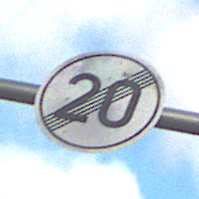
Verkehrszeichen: EndeGeschwindigkeit20
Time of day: SunriseSunset
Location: Outdoor (RoadRail)
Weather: PartlyCloudy
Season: NotSpecified
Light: Natural